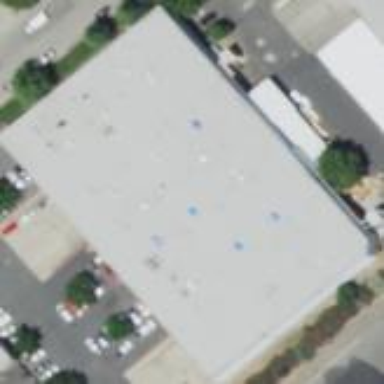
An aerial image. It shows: Warehouse.